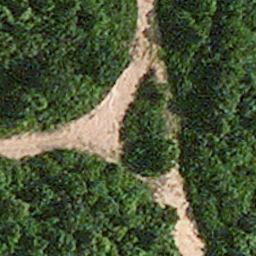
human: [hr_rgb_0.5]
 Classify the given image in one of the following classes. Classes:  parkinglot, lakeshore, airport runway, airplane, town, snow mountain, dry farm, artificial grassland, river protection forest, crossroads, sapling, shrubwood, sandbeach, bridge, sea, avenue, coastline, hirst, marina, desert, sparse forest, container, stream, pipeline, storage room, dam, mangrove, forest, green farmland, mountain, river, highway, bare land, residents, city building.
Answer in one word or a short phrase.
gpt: avenue